Field crop: maize
Growth stage: 2
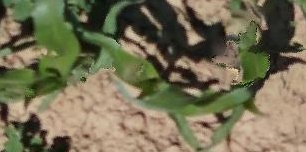
Species: maize